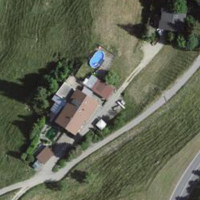
EUNIS habitat code: 52
Species observed at this site:
Milvus milvus